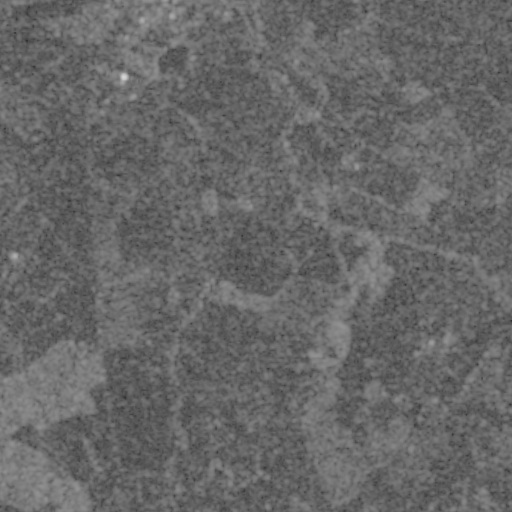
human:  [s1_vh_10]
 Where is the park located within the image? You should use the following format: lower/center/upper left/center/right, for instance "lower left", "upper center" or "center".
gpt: The park is located in the upper left of the image.
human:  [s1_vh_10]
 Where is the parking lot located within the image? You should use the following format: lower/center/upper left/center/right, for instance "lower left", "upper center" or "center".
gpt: The parking lot is located in the upper left of the image.
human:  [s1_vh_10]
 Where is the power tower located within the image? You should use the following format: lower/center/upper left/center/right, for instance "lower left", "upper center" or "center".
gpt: The power tower is located in the left of the image.
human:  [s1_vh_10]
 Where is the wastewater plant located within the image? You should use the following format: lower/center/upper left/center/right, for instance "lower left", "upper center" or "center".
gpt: The wastewater plant is located in the upper center of the image.
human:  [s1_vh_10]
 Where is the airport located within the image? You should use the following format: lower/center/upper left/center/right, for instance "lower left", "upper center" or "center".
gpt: There is no airport in the image.

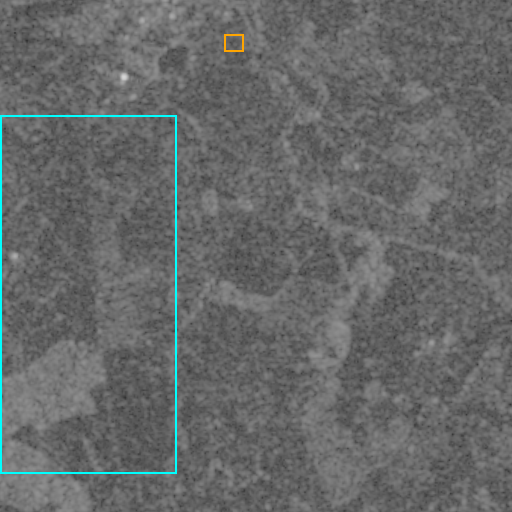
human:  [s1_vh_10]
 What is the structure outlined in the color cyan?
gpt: The structure outlined in cyan is a crop field.
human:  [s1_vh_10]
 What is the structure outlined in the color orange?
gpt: The structure outlined in orange is a wastewater plant.
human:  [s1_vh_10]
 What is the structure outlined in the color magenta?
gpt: There is no magenta outline.